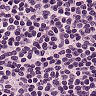
Metastatic tissue present: no